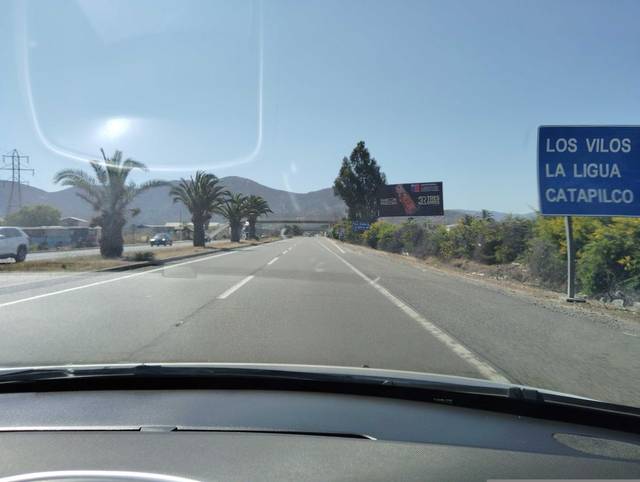
Region: Chile
Coordinates: -32.775, -71.184